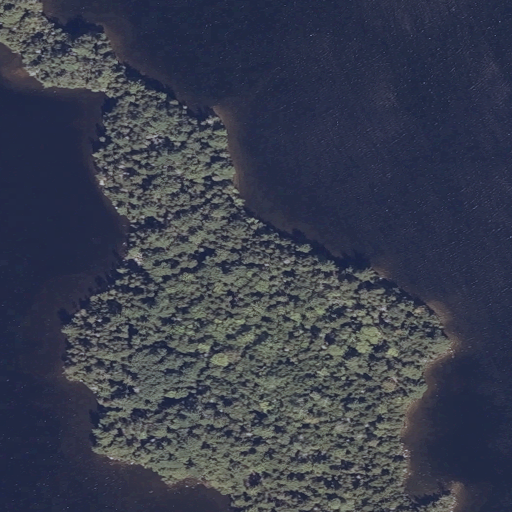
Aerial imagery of cape in Maine named Southern Neck containing open water, evergreen forest, herbaceous wetlands, and grassland